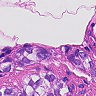
Metastatic tissue present: yes